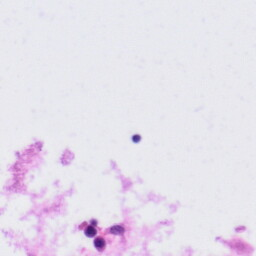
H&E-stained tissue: Tonsil